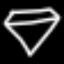
Label: diamond